Question: I have created an Android 4.0 AVD. When I start the AVD and go to run my app, there is a red "X" next to the 4.0 AVD. When I choose that AVD, it does not install the app.
In my AndroidManifest.xml, I have '<uses-sdk android:minSdkVersion="8" android:targetSdkVersion="16"/>' , which I think should be fine for a 4.0 device (SKD 16 is 4.1)
Here's a screen shot of the Android Device Chooser

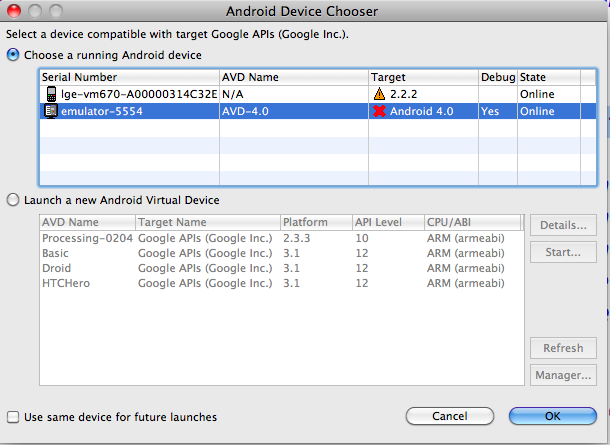
Answer: Try these:
1. Give your adb a breath by "adb kill-server" and "adb start-server" and see if it fixed
2. Let eclipse Run button, start your emulator instead of manually starting that
3. Recreate your avd with other versions of sdk and check if they work. If only version 4.0 doesn't work, I guess you must remove this version (4.0) sdk and install it again from scratch.